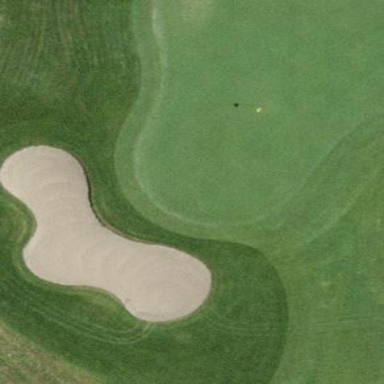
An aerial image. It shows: Golf bunker.